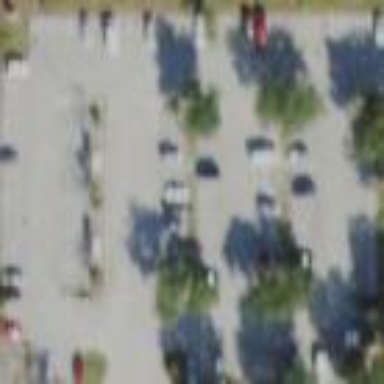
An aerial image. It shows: Parking area with surface parking facilities and park and ride service available.